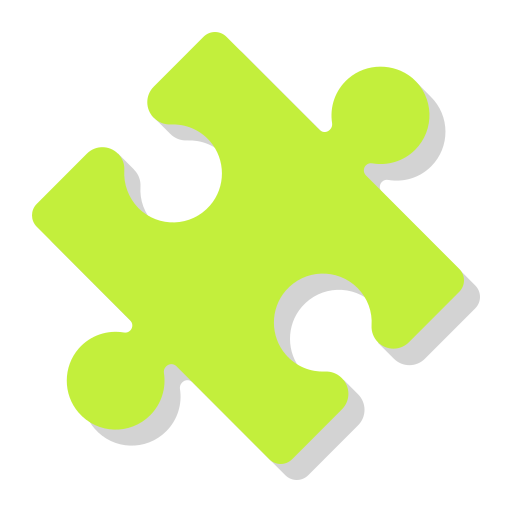
puzzle piece flat